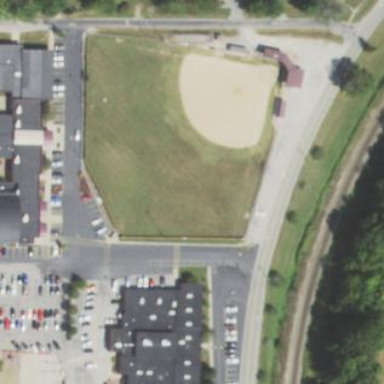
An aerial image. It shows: Baseball pitch for leisure and sports activities.